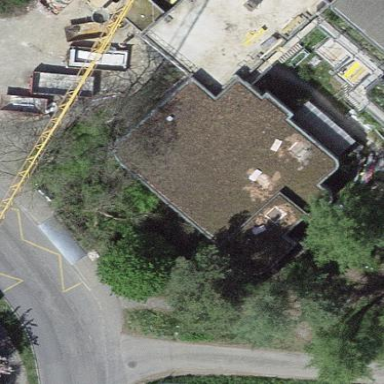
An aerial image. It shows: Nursery home building.